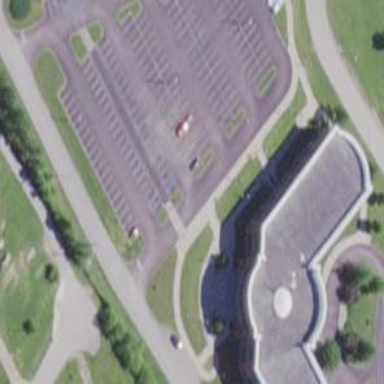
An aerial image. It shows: Parking area.